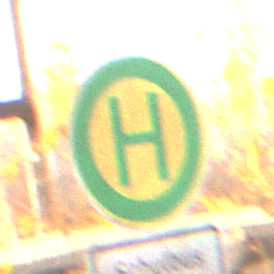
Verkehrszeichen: Haltestelle
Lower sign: ZeitangabenMitBeschraenkungAufWochentage5
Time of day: SunriseSunset
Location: Roofed (Suburban)
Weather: Clear
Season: NotSpecified
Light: Natural